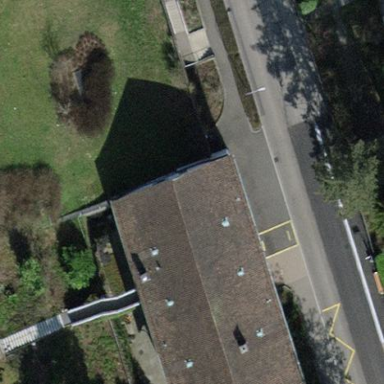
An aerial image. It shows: Hospital building with gabled roof.